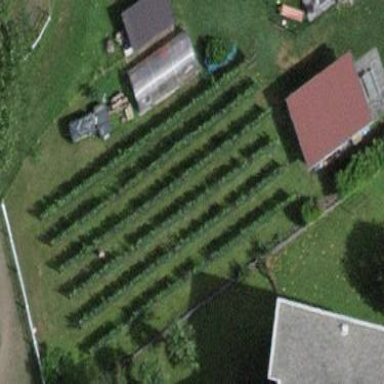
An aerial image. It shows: Vineyard where grapes are grown.